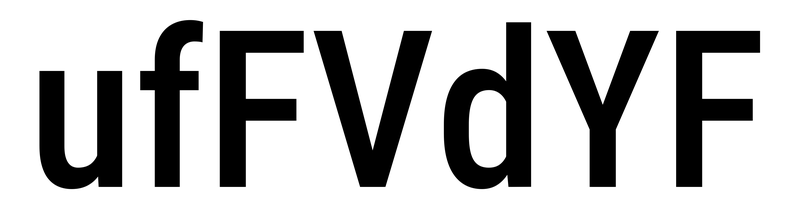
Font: Roboto_Condensed_Medium